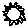
Label: sun